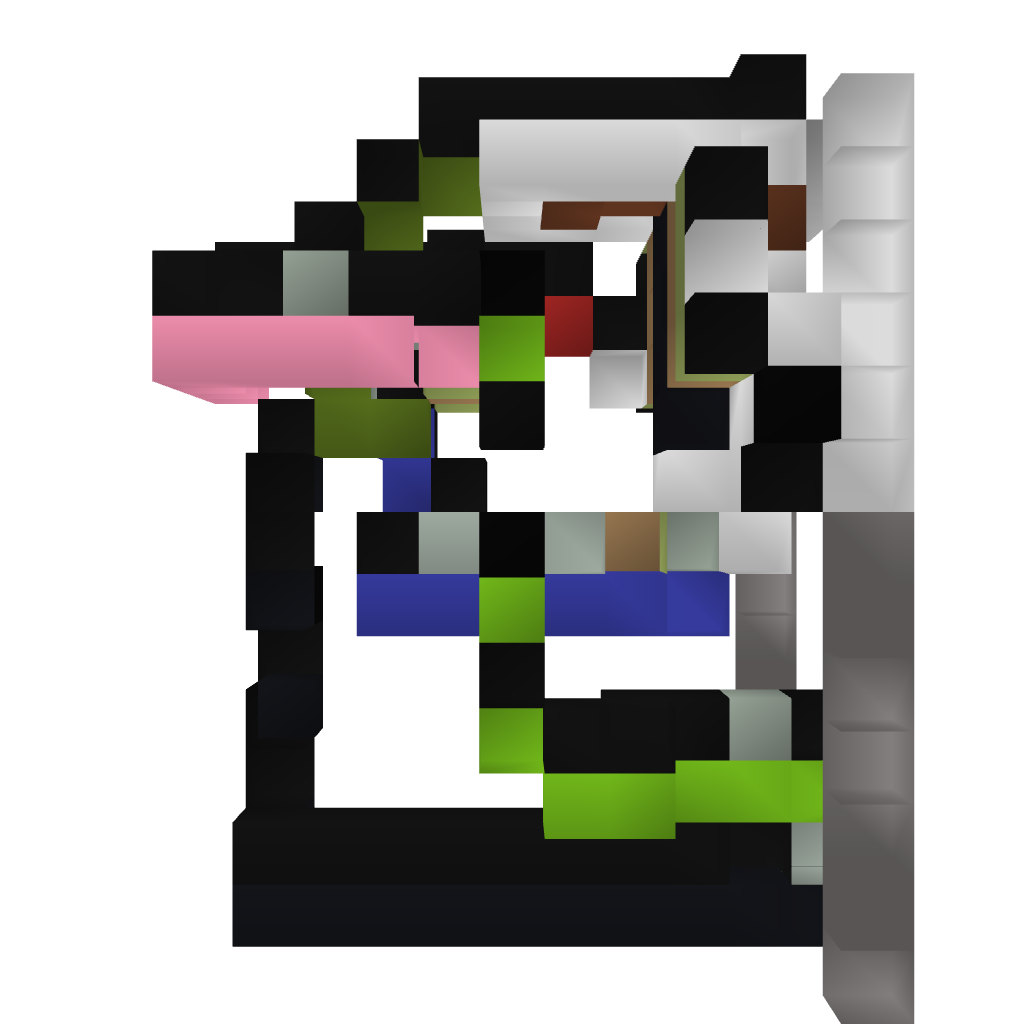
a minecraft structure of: PVP/Adventure Lobby Basic Cabine